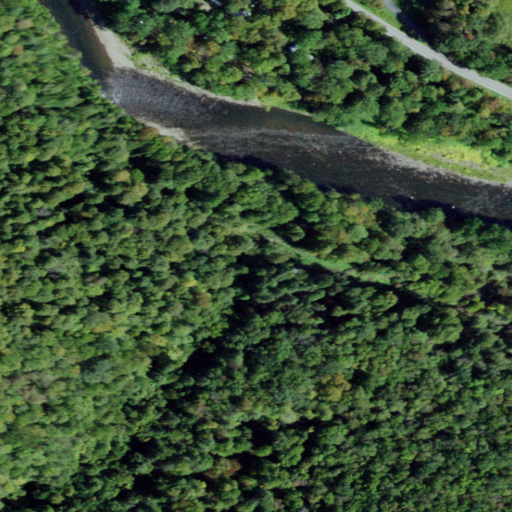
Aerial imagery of valley in New York named Cooks Hollow containing deciduous forest, mixed forest, open water, low intensity development, open development, herbaceous wetlands, shrub, high intensity development, and evergreen forest